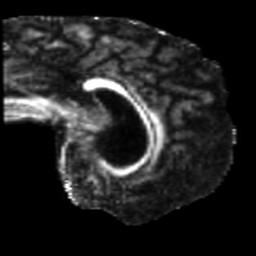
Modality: FA
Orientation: sagittal
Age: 56
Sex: male
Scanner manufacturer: siemens
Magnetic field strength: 3 T
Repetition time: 5.25 s
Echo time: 0.08 s